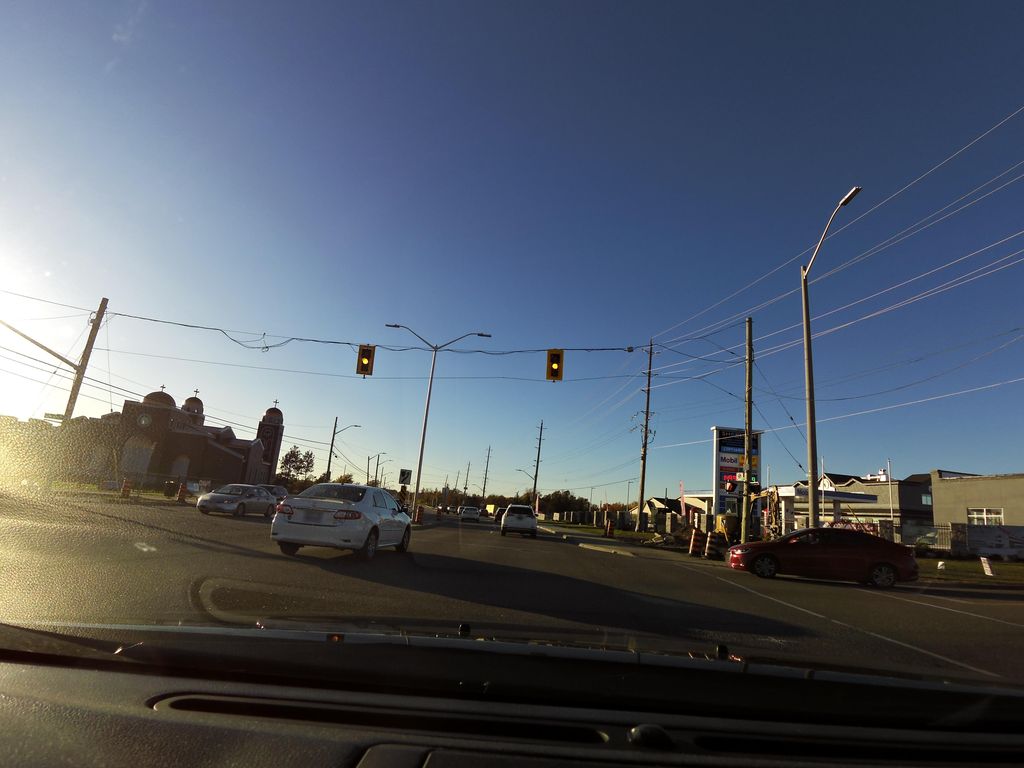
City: hamilton